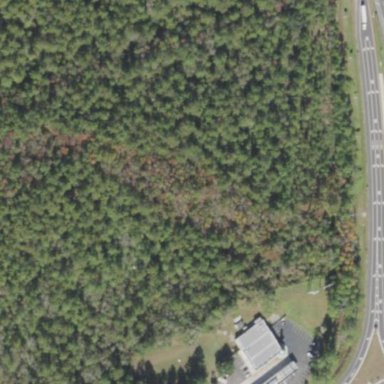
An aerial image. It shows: Mixed leaf woodland.